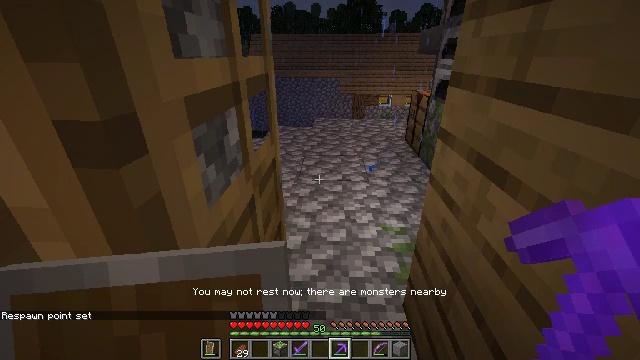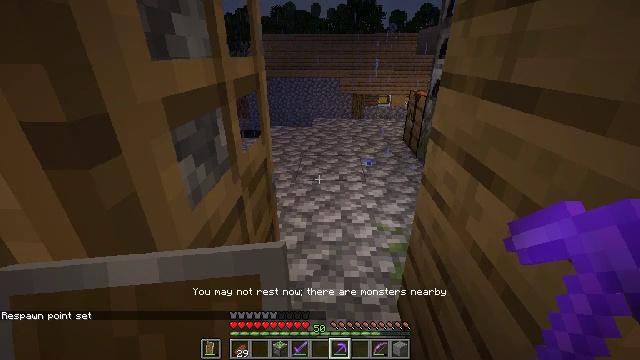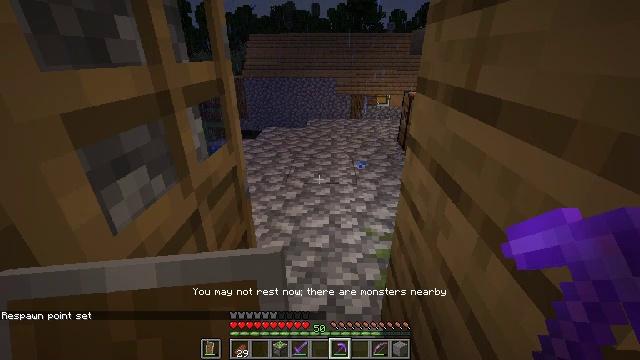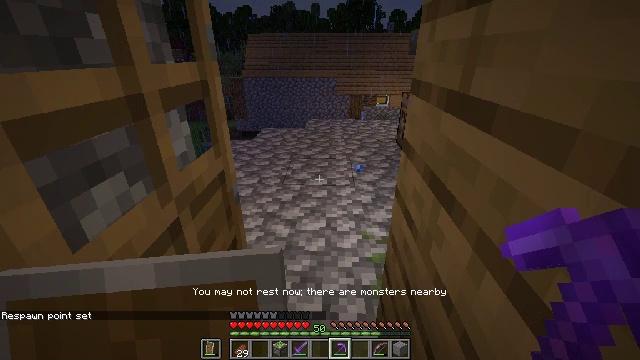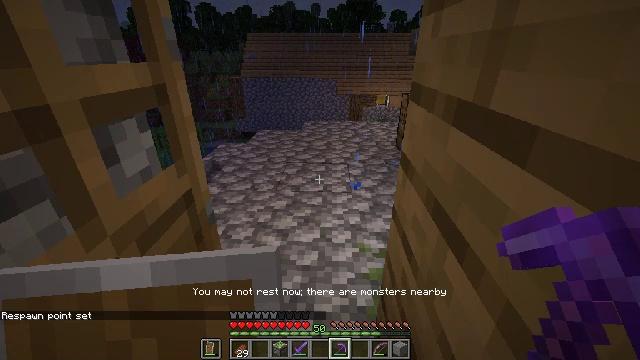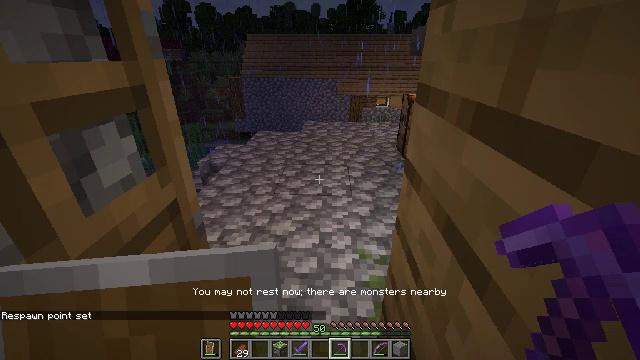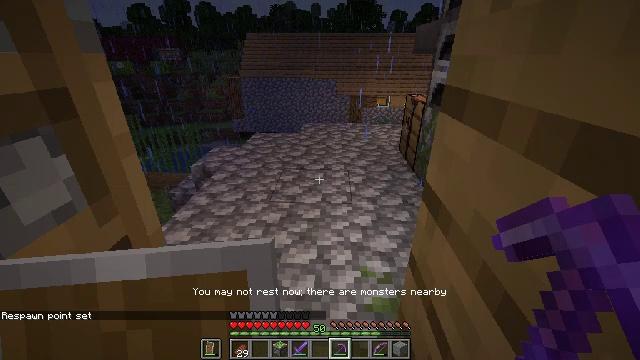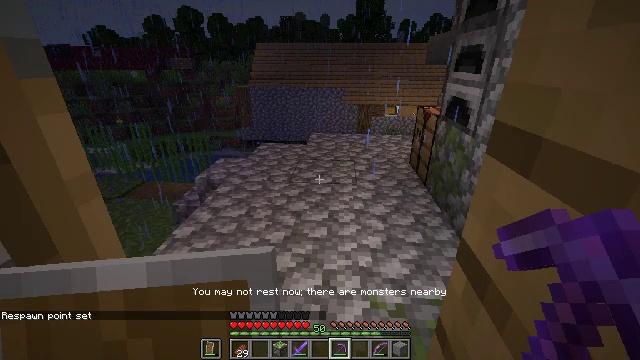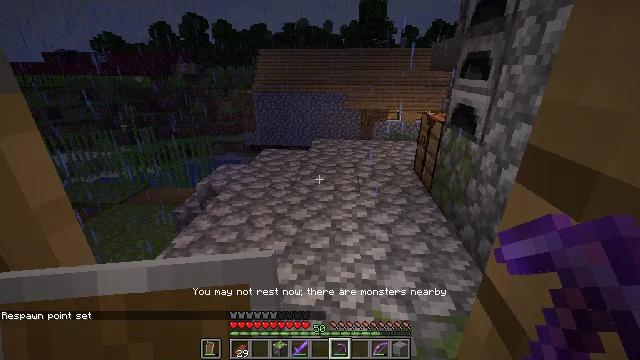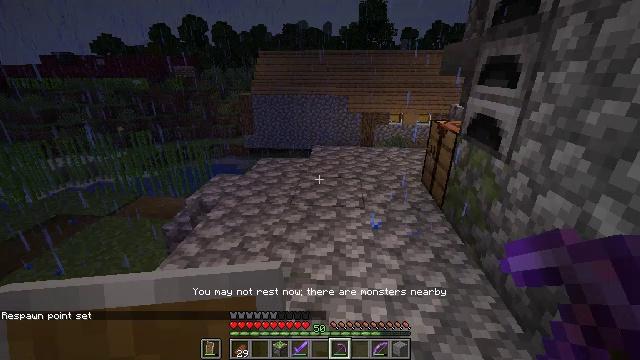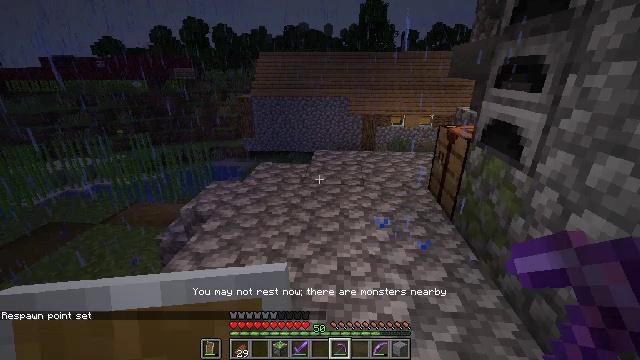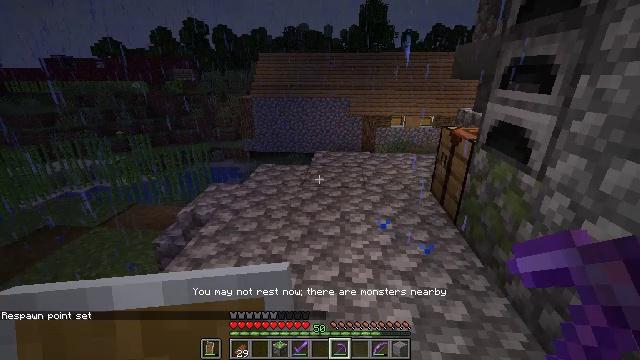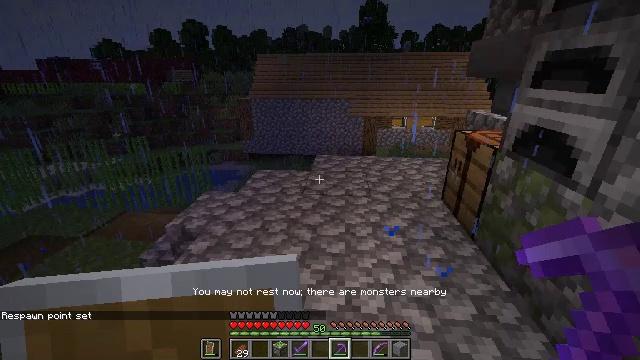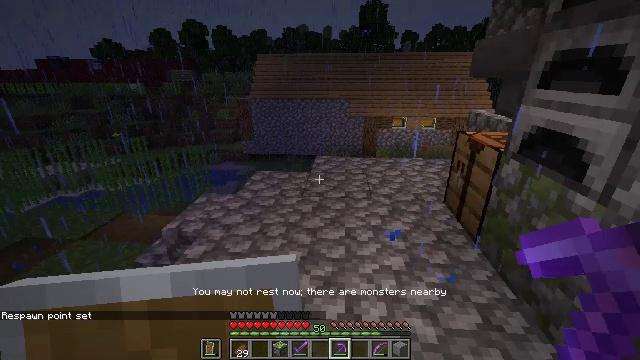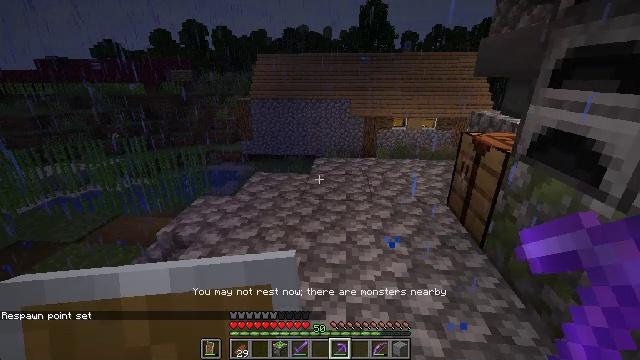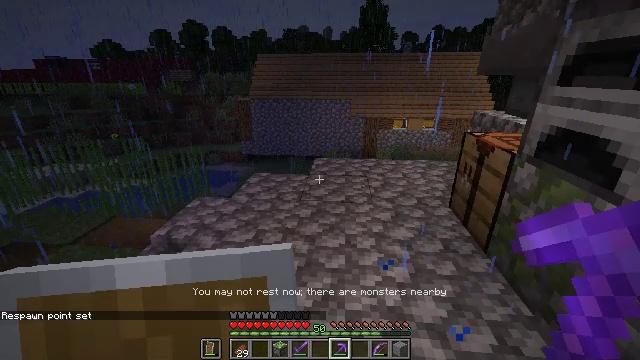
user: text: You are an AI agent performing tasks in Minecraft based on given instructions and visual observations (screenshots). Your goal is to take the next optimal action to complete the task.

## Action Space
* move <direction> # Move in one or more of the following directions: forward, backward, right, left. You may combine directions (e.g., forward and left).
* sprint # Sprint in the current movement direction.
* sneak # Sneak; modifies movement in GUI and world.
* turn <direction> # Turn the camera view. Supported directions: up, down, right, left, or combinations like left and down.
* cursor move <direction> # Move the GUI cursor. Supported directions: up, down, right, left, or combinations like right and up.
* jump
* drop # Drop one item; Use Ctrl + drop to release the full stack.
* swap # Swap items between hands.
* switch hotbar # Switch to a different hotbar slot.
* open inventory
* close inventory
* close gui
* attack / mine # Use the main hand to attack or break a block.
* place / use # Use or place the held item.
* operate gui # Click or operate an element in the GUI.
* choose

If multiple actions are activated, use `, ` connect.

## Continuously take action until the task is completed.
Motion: motion action
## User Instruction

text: Retrieve the white bed for later use.
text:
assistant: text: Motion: move forward and move right
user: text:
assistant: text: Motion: move forward and move right
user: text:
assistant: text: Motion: move forward and move right
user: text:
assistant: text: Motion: move forward and move right
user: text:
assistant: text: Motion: move forward and move right
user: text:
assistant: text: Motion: move forward
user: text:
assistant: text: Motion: move forward, turn left and up
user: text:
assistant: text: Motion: move forward, turn up
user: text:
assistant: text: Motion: move forward
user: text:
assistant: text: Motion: move forward
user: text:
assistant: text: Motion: move forward
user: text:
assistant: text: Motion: move forward
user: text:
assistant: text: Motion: no_op
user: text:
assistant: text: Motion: no_op
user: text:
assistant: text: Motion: no_op
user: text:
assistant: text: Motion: move forward
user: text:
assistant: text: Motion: move forward
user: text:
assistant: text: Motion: no_op
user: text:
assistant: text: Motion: move forward
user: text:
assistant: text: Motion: move forward
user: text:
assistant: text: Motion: move forward
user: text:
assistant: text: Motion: move forward
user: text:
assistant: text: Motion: move forward, turn right
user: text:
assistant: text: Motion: move forward, turn right
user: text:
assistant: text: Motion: move forward, turn right
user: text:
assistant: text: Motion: move forward, turn right and up
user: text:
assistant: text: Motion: move forward, turn right
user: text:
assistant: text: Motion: move forward, turn right
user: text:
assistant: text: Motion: move forward, turn right
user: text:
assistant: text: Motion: move forward, turn right